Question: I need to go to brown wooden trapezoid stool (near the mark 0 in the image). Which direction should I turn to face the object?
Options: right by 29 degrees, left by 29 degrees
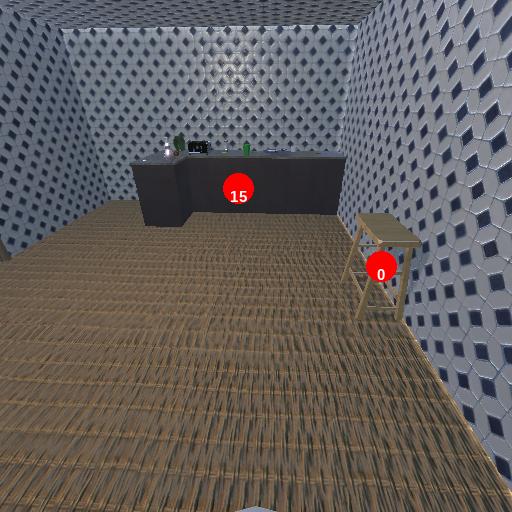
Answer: right by 29 degrees